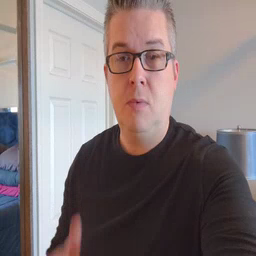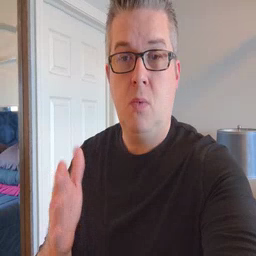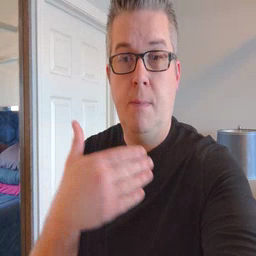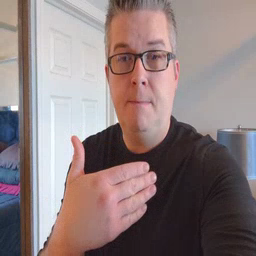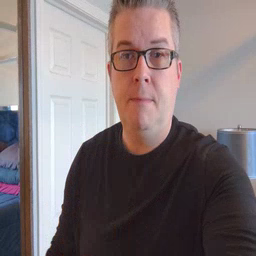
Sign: room